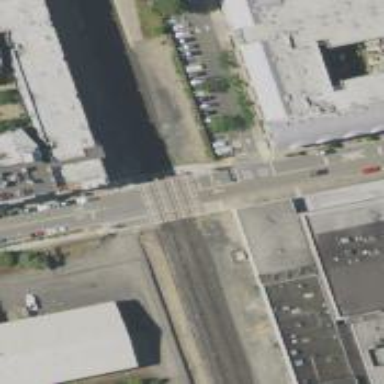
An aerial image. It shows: Asphalt service alley with sidewalk on the left side.